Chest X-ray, AP view. Patient: 64 years old, sex M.
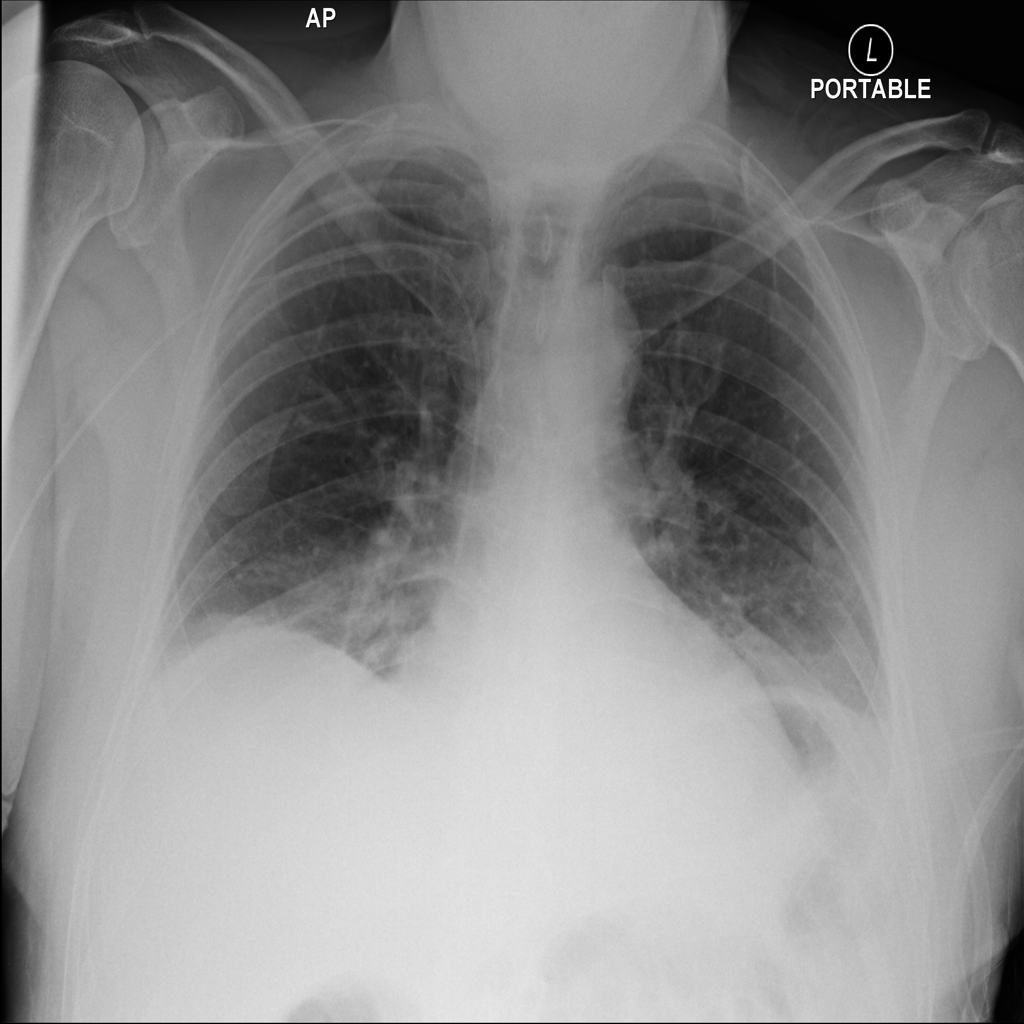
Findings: Atelectasis, Effusion